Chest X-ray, AP view. Patient: 56 years old, sex F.
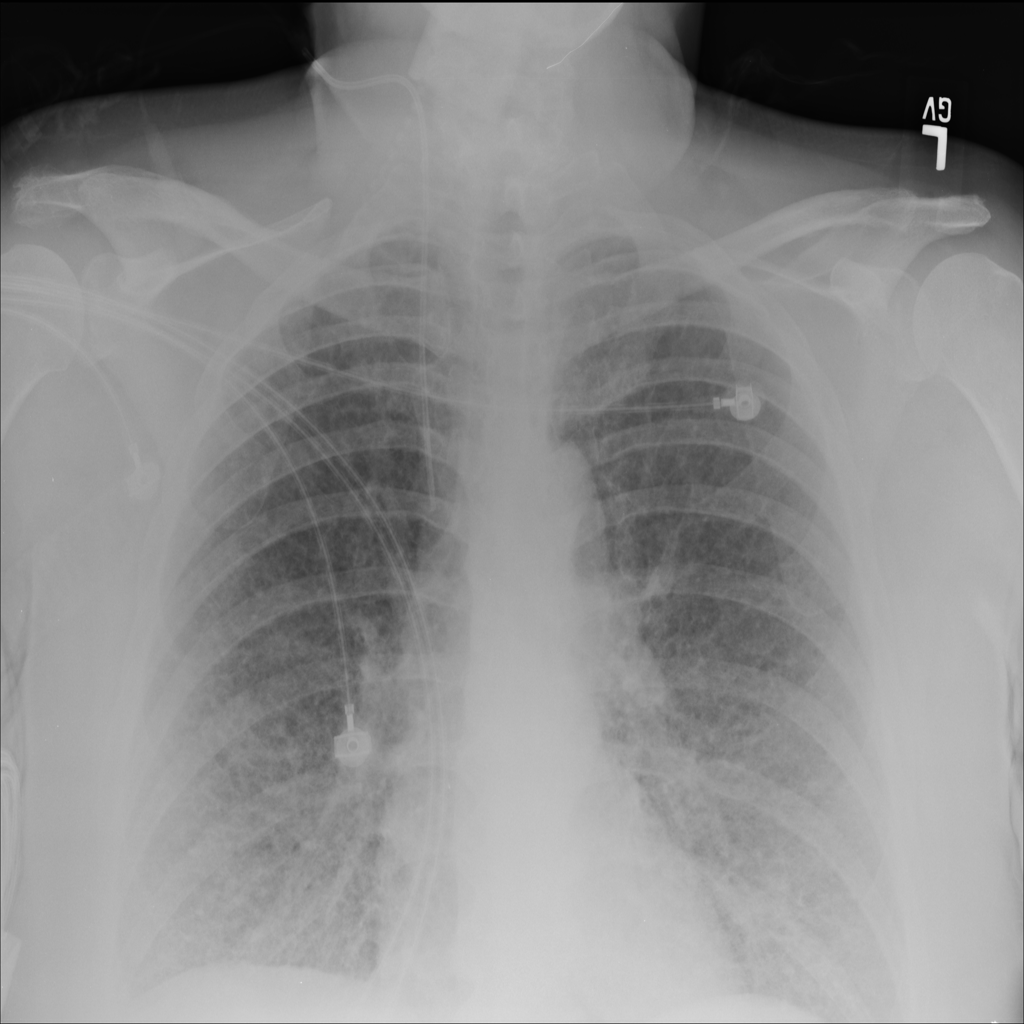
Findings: Effusion